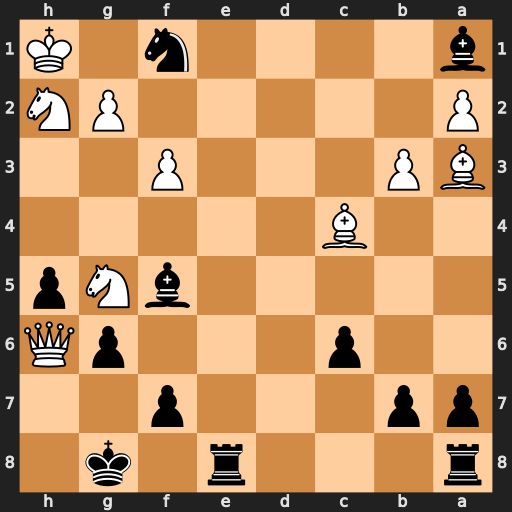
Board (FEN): r3r1k1/pp3p2/2p3pQ/5bNp/2B5/BP3P2/P5PN/b4n1K
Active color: b
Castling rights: -
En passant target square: -
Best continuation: Ng3+ Kg1 Bd4#